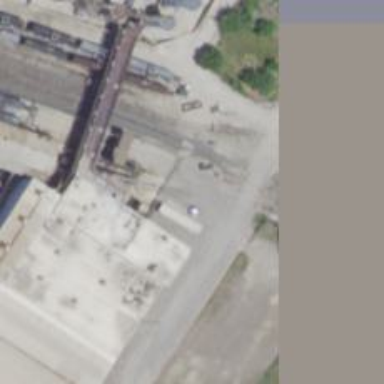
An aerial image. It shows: Railway siding for service.